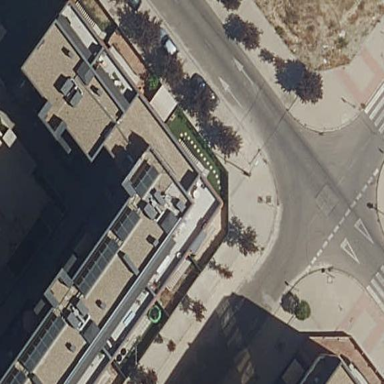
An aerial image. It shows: Residential building.